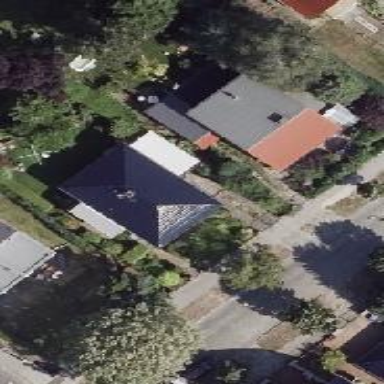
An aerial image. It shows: Hipped roof on residential building.